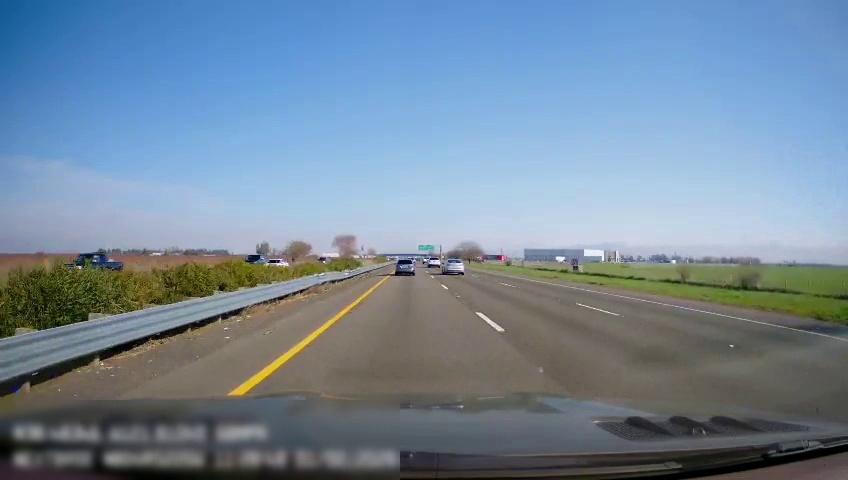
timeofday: Day
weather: Sunny
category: Drivable Space
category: Vehicles | Truck
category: Vehicles | Car
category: Vehicles | SUV
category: Vehicles | SUV
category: Vehicles | SUV
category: Vehicles | SUV
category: Lanes | Current Lane
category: Lanes | Current Lane
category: Lanes | Alternate Lane
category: Lanes | Alternate Lane